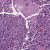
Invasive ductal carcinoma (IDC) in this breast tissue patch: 1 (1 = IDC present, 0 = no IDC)